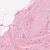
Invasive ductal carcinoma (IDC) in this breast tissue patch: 0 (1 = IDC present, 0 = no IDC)